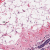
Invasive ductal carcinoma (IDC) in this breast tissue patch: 0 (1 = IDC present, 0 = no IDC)